Interaction volume radius: 5 \u00c5
Interaction volume height: 10 \u00c5
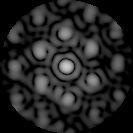
Disorder parameter: 0.4083